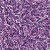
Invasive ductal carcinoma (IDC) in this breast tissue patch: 1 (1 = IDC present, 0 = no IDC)